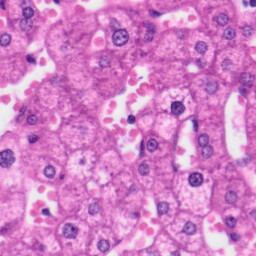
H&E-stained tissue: Liver